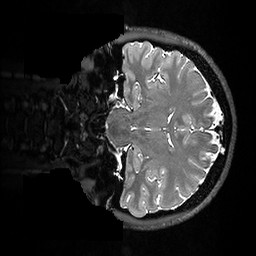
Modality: T2w
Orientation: coronal
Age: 30
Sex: male
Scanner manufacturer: ge
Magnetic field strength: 3 T
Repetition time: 3.202 s
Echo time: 0.06683 s